Question: I have installed active_merchant gem in my application(Spree Commerce), while configuring the payment method in spree commerce

it is asking for LOGIN and ON BEHALF OF URI, can any one explain what it is asking for. do I need to setup test account at
> <URL>
or it is something else
I am getting this error while purchansint a product from front-store with credit test card number 4242424242424242
> ActiveMerchant::Billing::BalancedGateway::Error in
Spree::CheckoutController#updateInvalid login credentials supplied
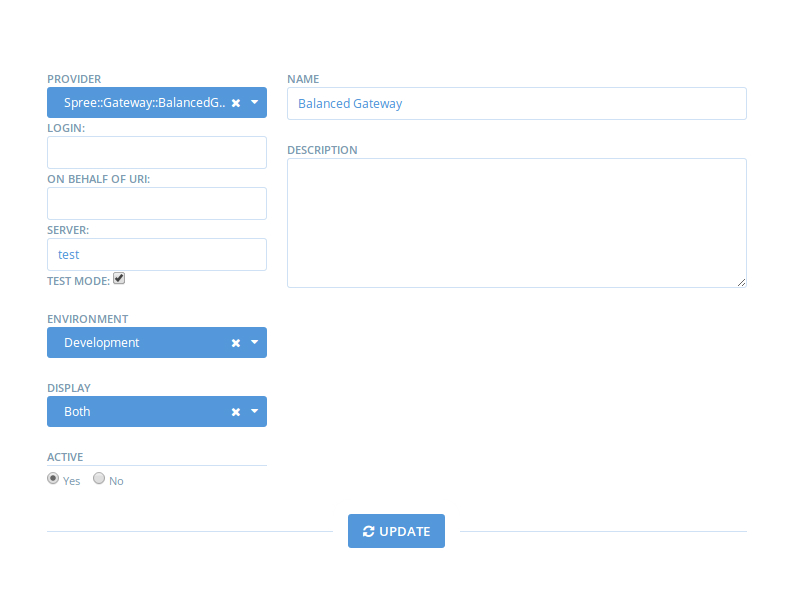
Answer: Another user shared some basic steps to configure Spree with Balanced.
<URL>